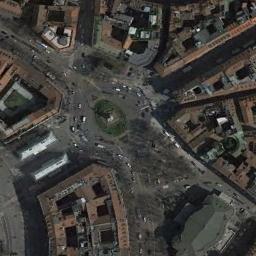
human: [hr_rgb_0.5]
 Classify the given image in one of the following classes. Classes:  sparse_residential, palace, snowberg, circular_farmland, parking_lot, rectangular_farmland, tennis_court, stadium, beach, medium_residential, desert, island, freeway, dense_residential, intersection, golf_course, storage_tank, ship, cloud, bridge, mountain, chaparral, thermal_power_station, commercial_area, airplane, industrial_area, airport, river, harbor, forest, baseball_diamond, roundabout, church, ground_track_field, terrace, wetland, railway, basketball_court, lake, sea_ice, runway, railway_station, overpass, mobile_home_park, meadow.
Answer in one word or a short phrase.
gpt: roundabout